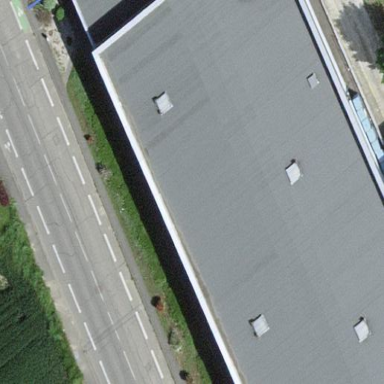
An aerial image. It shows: Retail building housing supermarket.